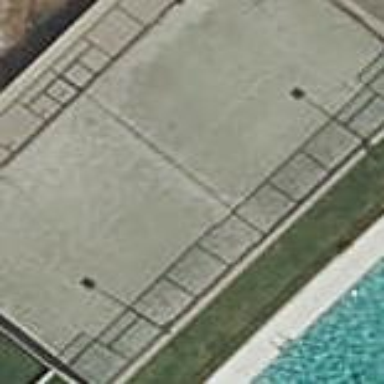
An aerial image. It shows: Tennis court on the leisure land pitch.